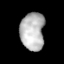
Tissue: lung
Cell type: Epithelial cells
Senescence score: 0.1226
Nuclear area (px): 886
Mean DAPI intensity: 183.982